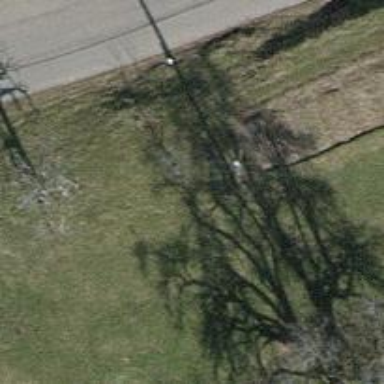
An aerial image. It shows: Straight power pole.